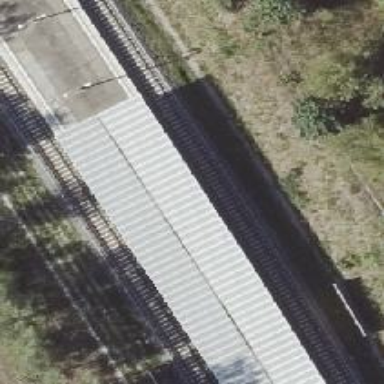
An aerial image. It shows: Platform edge at railway station.